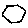
Label: hexagon